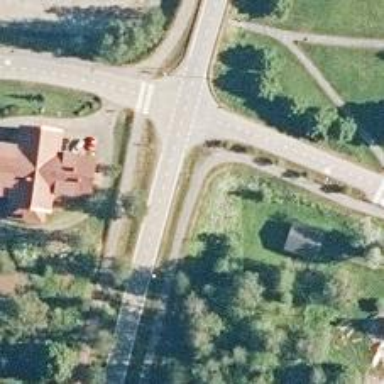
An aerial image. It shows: Asphalt cycleway.